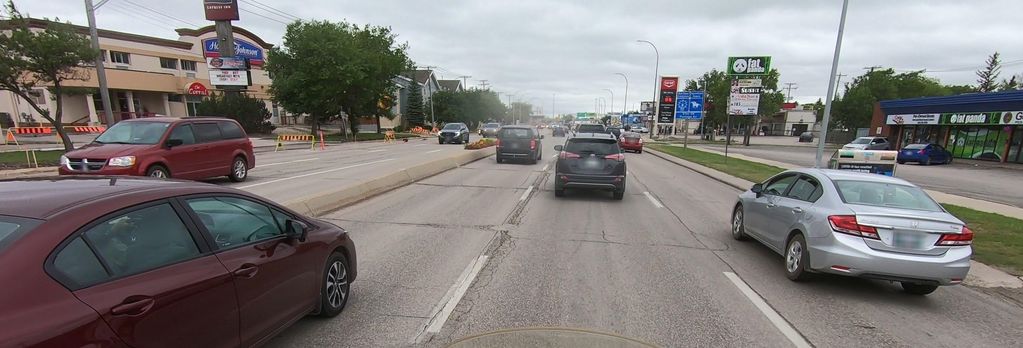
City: winnipeg